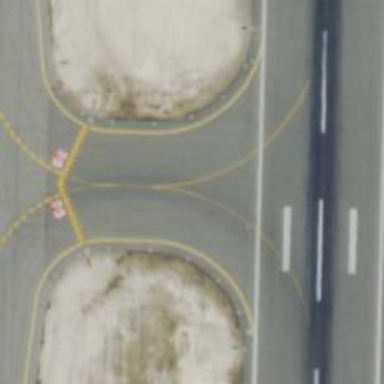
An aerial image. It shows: View of taxiway at the airport.